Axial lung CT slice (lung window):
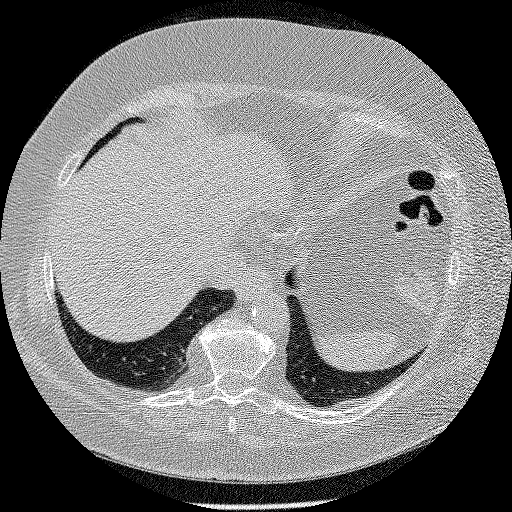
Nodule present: no